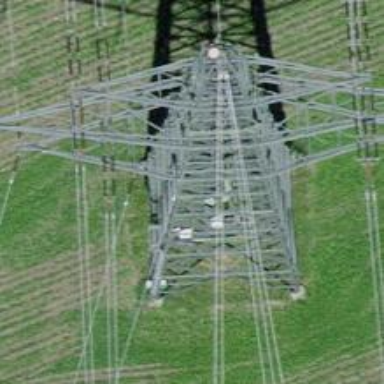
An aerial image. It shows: Power line is depicted.